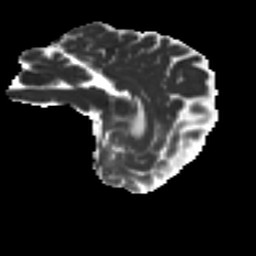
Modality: MD
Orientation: sagittal
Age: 49
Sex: female
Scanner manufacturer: ge
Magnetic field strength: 3 T
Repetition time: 7.8 s
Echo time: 0.0606 s